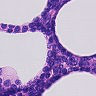
Metastatic tissue present: no